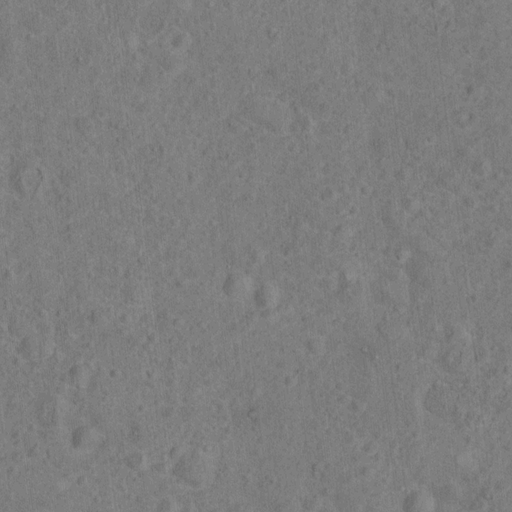
Classes present: Background